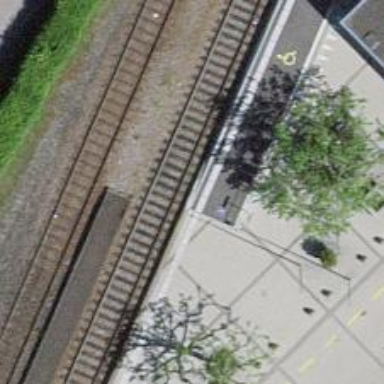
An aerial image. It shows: Platform edge at railway station.